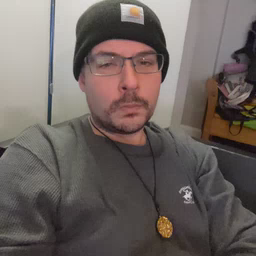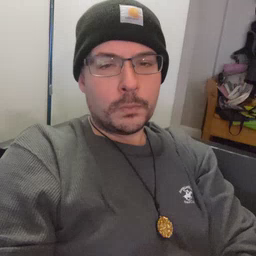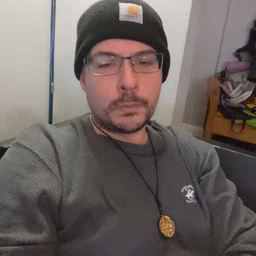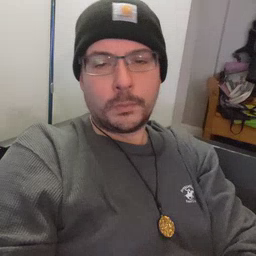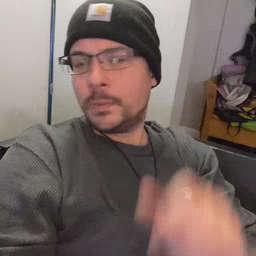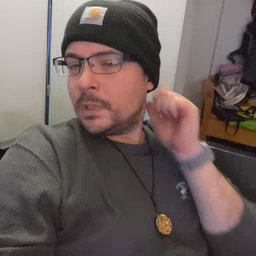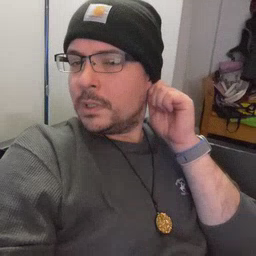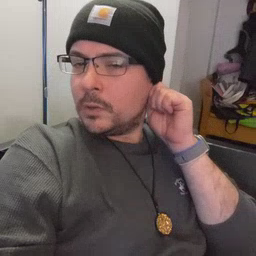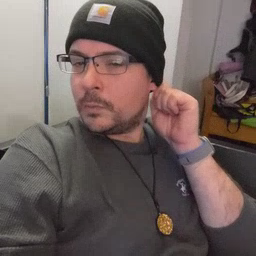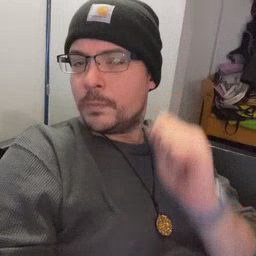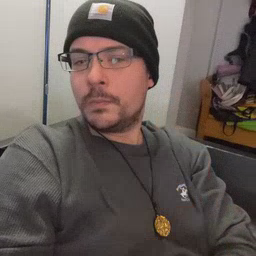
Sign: ear